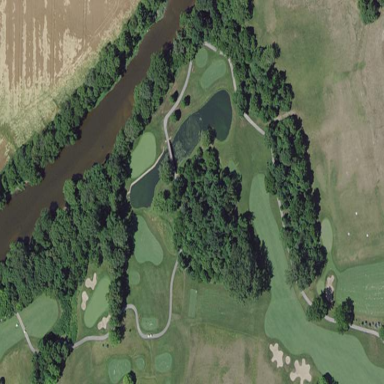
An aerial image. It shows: Water hazard on golf course.